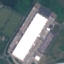
Label: Industrial